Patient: sex M, age 47
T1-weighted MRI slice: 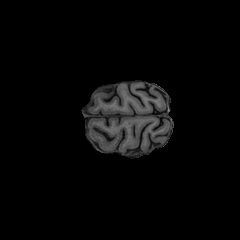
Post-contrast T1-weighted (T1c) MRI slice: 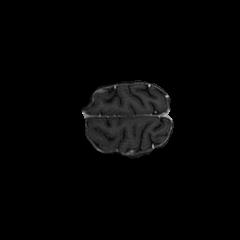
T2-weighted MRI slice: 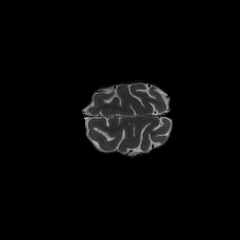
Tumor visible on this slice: no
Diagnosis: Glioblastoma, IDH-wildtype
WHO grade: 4